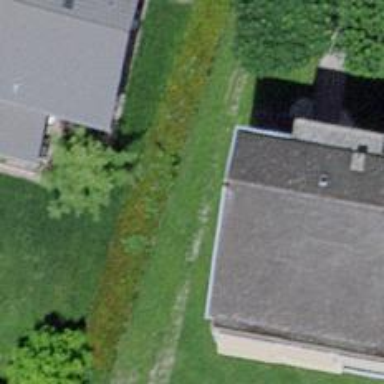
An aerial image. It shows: Hedge acting as barrier.